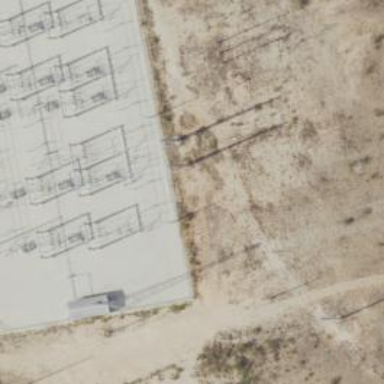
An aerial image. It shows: Power tower.